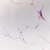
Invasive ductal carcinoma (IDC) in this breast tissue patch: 0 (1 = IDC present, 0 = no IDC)